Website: bh-photo
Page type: store-pickup
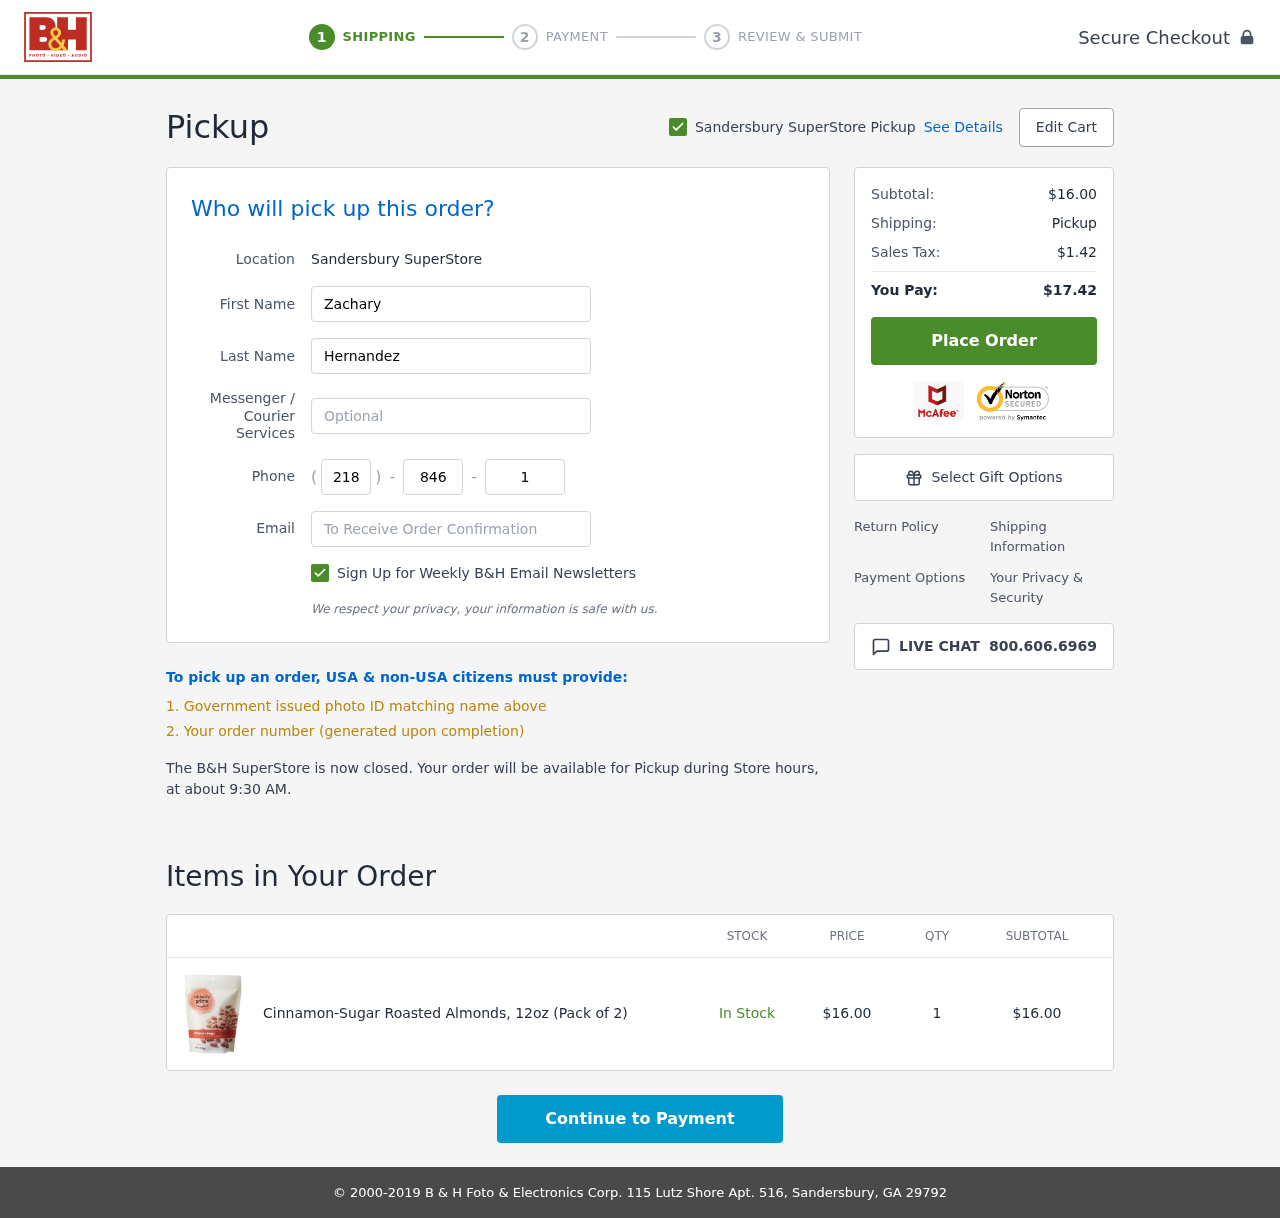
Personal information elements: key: PII_EMAIL
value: zachary.hernandez@hotmail.com
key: PII_FIRSTNAME
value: Zachary
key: PII_LASTNAME
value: Hernandez
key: PII_LOCATION1_CITY
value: Sandersbury SuperStore Pickup
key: PII_LOCATION1_CITY
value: Sandersbury SuperStore
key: PII_PHONE_AREA
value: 218
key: PII_PHONE_PREFIX
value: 846
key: PII_PHONE_SUFFIX
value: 1712
Product elements: key: PRODUCT1_NAME
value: Cinnamon-Sugar Roasted Almonds, 12oz (Pack of 2)
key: PRODUCT1_PRICE
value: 16
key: PRODUCT1_QUANTITY
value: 1
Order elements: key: ORDER_SUBTOTAL
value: $16.00
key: ORDER_TAX
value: $1.42
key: ORDER_TOTAL
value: $17.42